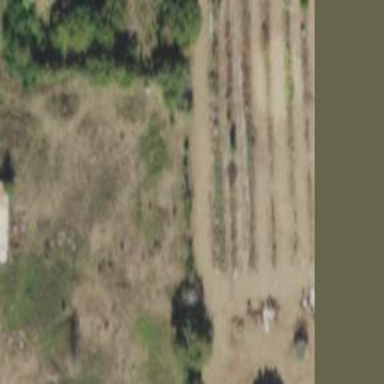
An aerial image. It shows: Plant nursery specializing in trees.